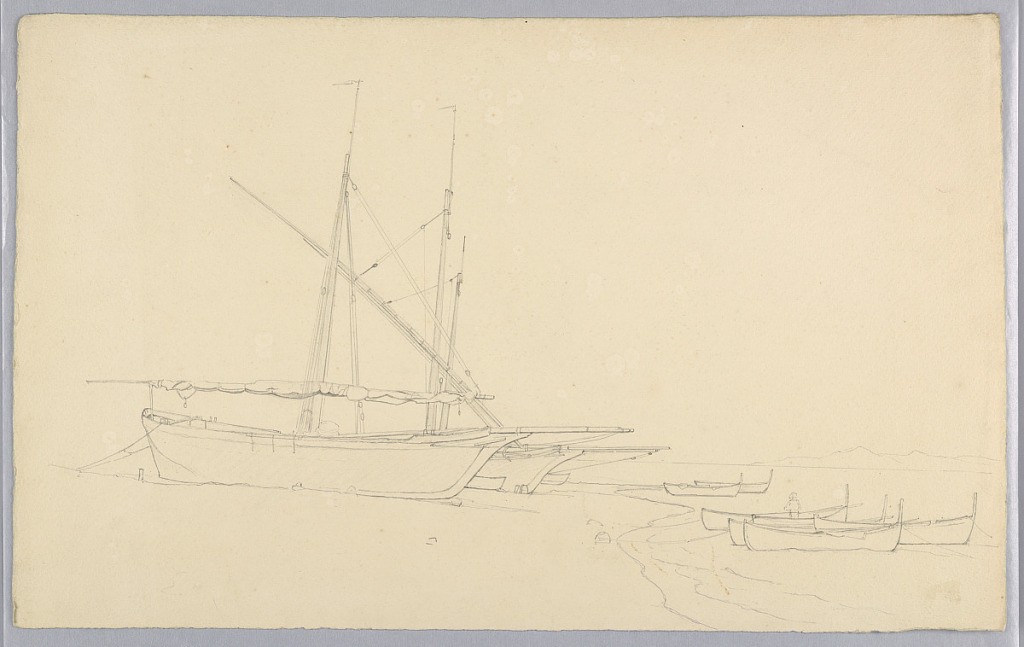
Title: Study of boats on the coast
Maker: William Stanley Haseltine, American, 1835–1900
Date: ca. 1875
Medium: Graphite on paper
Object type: Drawing
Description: Sketch of boats on the beach.